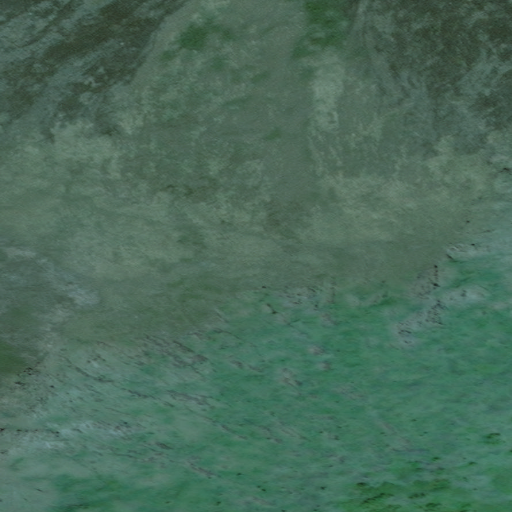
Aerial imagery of mountains in Alaska named Mystery Hills containing only unknown